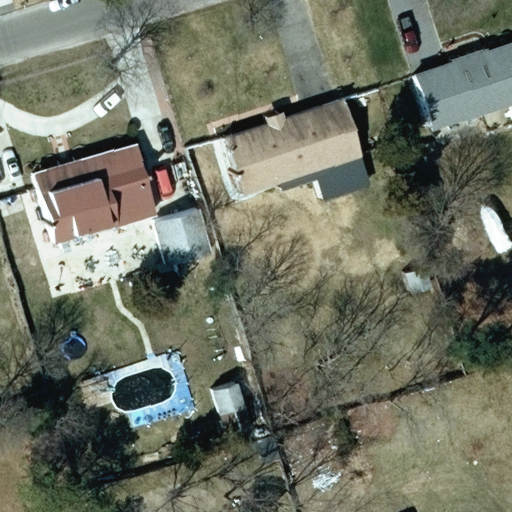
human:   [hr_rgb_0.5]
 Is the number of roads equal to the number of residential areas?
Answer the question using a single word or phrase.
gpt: yes

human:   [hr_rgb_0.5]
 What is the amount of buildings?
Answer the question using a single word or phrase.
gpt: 4

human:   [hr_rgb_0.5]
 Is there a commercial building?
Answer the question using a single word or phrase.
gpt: no

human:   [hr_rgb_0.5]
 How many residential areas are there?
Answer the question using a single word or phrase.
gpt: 1

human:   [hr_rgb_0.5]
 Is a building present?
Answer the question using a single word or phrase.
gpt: yes

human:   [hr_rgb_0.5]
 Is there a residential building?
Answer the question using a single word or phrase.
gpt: yes

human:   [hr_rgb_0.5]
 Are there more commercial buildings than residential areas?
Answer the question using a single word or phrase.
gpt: no

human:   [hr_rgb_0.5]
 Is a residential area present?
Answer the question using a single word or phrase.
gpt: yes

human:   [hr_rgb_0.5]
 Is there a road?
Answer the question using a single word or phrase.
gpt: yes

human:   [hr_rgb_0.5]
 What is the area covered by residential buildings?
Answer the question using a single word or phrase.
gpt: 773m2

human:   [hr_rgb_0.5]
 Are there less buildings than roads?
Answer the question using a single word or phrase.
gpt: no

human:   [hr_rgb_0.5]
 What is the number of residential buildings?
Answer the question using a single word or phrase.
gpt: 3

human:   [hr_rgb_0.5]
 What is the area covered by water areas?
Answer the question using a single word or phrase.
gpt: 0m2

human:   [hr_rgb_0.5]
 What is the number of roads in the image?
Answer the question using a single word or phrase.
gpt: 1

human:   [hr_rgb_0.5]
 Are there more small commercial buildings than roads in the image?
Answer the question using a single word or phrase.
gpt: no

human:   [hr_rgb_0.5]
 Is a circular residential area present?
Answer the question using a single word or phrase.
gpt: no

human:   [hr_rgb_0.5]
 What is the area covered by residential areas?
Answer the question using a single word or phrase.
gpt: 10619m2

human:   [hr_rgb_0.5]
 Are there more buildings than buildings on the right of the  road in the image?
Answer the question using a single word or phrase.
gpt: yes

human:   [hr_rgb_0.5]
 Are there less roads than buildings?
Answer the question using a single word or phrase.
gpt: yes

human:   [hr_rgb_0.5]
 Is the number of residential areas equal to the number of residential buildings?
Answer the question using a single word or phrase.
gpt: no

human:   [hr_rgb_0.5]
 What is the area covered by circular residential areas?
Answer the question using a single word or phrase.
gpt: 0m2

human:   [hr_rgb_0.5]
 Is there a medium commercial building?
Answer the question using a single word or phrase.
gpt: no

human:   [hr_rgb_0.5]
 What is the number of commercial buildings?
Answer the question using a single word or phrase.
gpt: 0

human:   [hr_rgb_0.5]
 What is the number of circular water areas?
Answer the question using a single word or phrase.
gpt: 0

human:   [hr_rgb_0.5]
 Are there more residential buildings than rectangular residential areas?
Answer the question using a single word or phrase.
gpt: yes

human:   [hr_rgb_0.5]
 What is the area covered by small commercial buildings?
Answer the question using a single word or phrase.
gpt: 0m2

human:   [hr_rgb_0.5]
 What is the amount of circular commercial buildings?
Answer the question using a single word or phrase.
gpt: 0

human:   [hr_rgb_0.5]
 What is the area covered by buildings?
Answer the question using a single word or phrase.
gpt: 804m2

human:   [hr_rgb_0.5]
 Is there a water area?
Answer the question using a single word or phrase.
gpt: no

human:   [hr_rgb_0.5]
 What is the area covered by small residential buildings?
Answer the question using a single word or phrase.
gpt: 50m2

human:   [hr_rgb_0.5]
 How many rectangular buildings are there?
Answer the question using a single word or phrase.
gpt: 3

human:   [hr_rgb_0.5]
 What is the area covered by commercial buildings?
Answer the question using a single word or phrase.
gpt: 0m2

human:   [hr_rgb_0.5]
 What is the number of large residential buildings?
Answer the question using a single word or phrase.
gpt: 0

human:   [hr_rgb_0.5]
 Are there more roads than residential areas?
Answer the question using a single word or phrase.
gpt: no

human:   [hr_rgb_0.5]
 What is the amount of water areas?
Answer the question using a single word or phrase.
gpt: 0

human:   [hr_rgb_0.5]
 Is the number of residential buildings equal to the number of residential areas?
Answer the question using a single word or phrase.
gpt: no

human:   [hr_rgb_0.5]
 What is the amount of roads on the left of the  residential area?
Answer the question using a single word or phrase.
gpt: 1

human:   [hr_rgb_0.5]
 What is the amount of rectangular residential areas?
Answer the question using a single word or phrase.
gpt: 1

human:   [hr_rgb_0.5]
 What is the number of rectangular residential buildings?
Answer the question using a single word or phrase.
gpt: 2

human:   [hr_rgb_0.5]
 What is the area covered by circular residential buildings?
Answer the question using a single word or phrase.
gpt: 0m2

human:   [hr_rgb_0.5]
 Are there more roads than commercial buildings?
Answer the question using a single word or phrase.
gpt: yes

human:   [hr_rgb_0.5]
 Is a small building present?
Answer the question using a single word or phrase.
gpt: yes

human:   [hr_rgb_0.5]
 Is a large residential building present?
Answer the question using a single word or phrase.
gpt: no

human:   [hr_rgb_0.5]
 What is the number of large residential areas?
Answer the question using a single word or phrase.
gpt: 1

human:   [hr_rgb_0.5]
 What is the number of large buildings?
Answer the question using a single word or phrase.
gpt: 0

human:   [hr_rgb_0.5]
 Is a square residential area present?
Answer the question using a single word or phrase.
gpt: no

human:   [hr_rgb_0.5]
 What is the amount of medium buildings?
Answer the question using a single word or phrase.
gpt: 2

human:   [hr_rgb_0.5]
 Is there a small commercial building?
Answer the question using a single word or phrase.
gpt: no

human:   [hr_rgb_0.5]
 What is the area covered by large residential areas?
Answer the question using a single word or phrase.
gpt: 10619m2

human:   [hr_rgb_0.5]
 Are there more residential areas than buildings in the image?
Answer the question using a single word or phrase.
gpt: no

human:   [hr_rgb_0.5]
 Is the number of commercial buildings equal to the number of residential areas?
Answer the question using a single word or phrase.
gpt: no

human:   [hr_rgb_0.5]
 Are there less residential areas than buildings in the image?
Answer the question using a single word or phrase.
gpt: yes

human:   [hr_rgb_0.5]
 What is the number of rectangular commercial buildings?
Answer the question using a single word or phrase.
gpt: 0

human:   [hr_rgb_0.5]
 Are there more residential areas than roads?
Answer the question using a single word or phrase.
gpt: no

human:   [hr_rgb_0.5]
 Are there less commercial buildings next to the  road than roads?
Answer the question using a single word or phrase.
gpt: yes

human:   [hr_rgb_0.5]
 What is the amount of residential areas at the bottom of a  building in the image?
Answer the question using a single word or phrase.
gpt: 0

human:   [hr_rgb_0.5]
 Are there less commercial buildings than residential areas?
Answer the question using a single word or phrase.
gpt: yes

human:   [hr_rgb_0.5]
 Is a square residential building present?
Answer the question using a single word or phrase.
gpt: no

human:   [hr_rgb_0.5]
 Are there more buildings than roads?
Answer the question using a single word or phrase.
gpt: yes

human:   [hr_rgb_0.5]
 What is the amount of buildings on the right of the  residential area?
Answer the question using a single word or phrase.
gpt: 1

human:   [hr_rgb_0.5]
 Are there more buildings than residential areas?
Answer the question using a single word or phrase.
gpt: yes

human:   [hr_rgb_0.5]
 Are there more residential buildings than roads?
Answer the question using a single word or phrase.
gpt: yes

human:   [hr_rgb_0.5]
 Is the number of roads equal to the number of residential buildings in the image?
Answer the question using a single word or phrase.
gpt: no

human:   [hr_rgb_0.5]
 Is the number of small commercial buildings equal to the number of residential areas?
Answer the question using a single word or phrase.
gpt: no